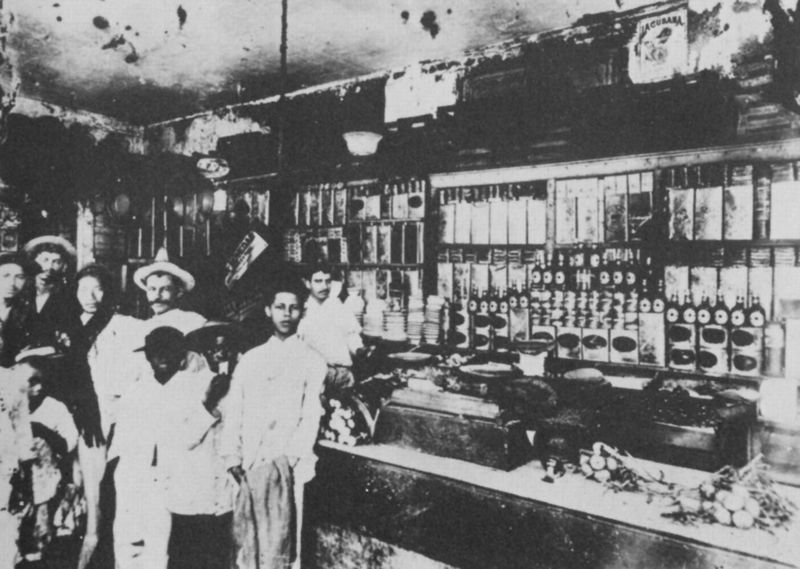
Titel: Spirituosengeschäft (Pulpería)
Künstler: Juan Jose Benzo
Standort: Caracas
Institution: Instituto autónomo Biblioteca Nacional Caracas
Schlagwörter: dunkel, gruppe, weiß, menschen, bar, grau, hell, hut, hüte, lampe, licht, männer, schwarz, obst, alkohol, anzug, anzüge, bart, flaschen, getränke, gläser, kneipe, schnurrbart, innenraum, decke, kaufmann, arbeit, handel, früchte, gemüse, spanien, geschäft, jungen, amerika, fabrik, laden, industrie, deckenlampe, junge, warten, unscharf, foto, fotografie, photographie, farbige, theke, verkäufer, waage, technik, schwarzweiss, bäcker, arzt, photo, kaufen, kunden, elektrik, schubläden, bäckerei, ware, knoblauch, lateinamerika, mexiko, kolonial, jude, waren, dosen, schnaps, heilen, chinese, zigaretten, apotheke, japaner, apotheker, anstehen, krämerladen, shop, büchsen, amerikaner, sombrero, mexikaner, arznei, kramladen, krämer, drogerie, famolie, gesundheit, kaufladen, kolonialwarenladen, schlechte qualität, seifen, spirituosen